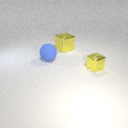
large blue rubber sphere to the left of large yellow metal cube